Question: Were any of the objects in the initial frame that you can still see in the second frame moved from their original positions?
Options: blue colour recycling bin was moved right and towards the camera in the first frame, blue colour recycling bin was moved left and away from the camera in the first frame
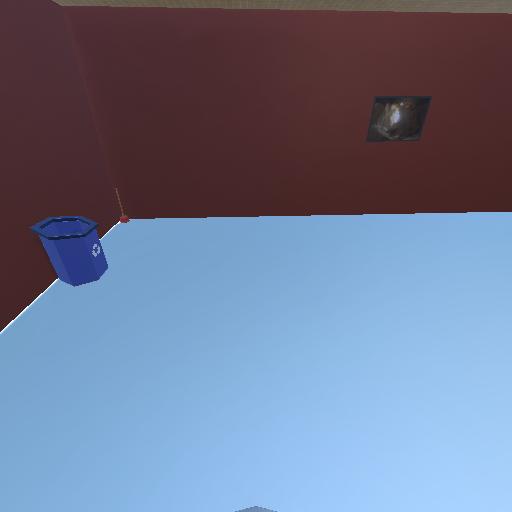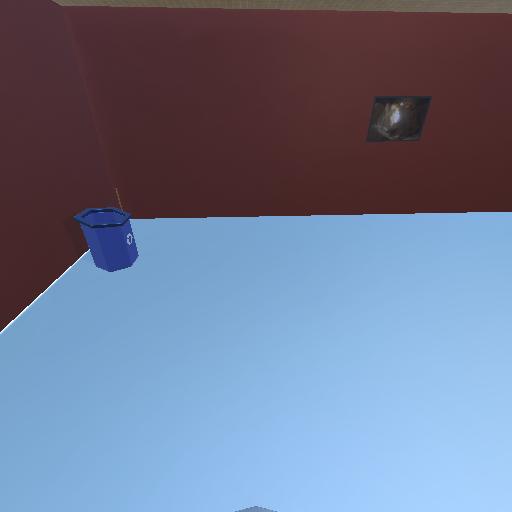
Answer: blue colour recycling bin was moved right and towards the camera in the first frame